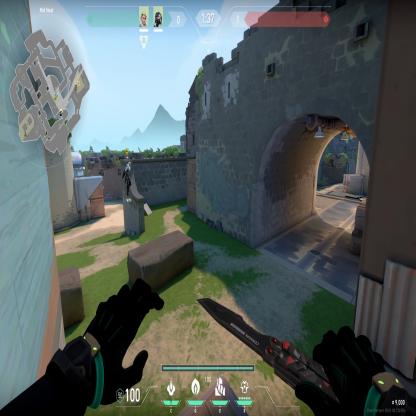
Label: teammate